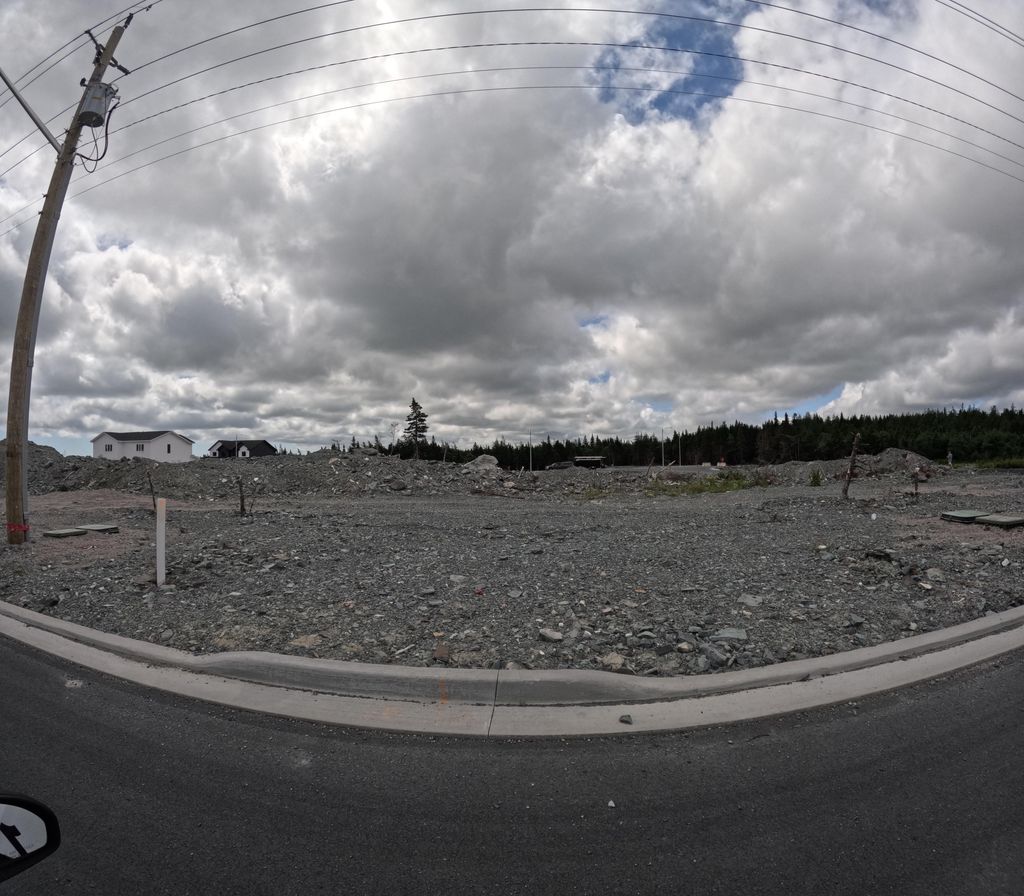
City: st_johns